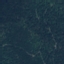
Label: Forest